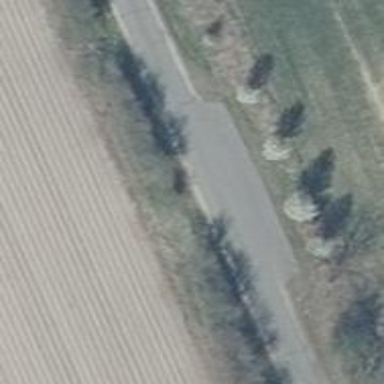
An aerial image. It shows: Passing place on the road.